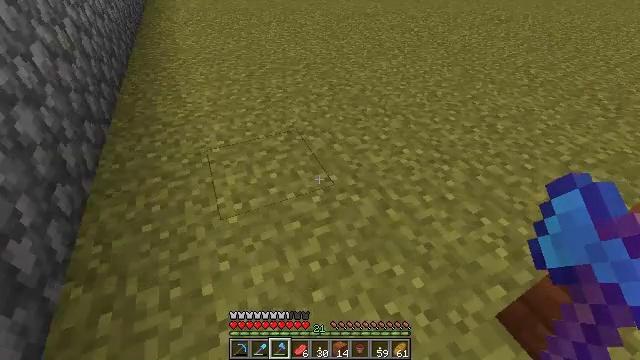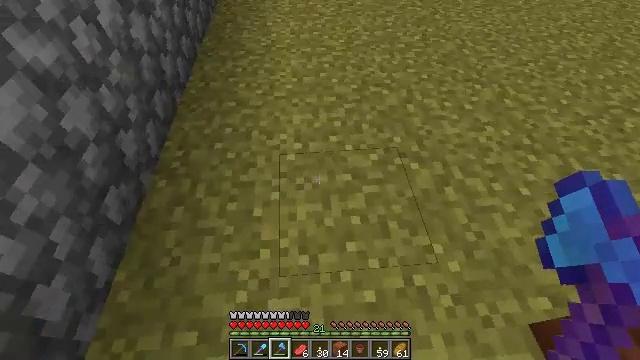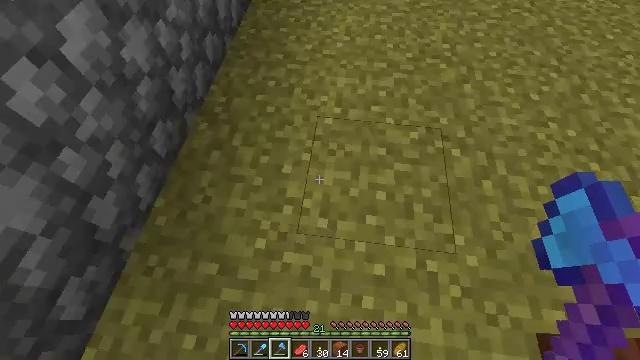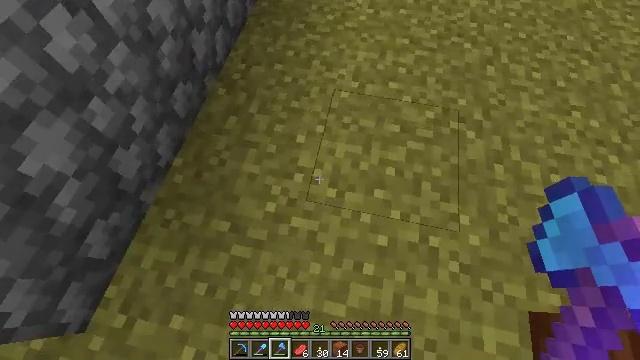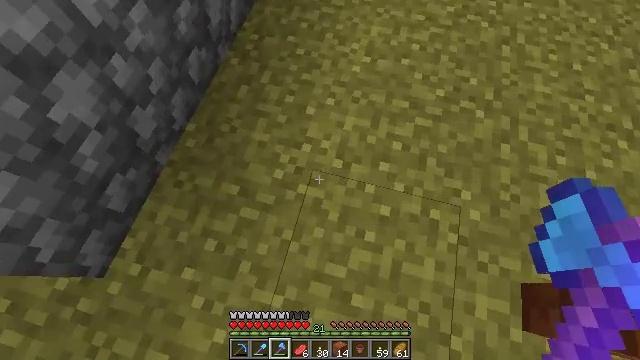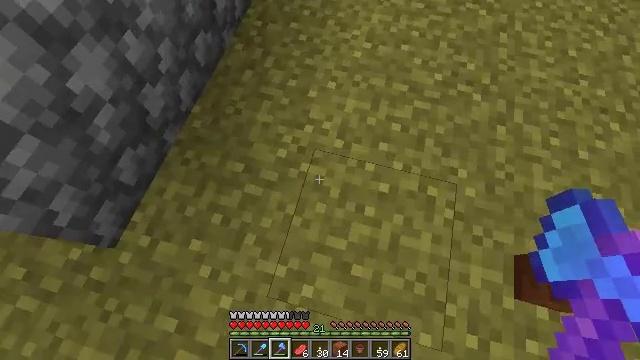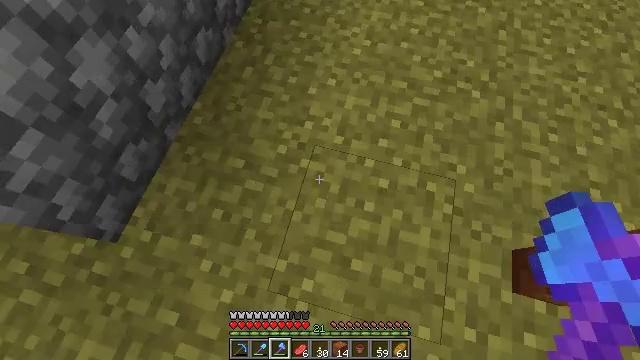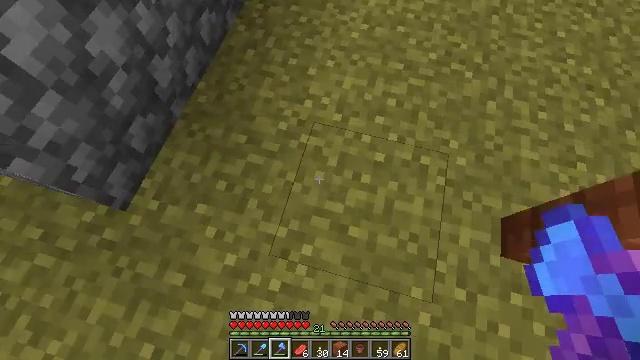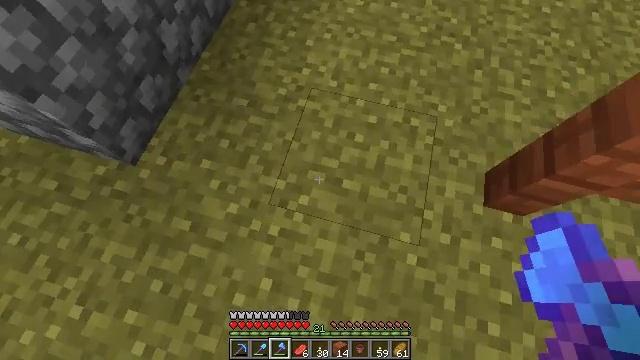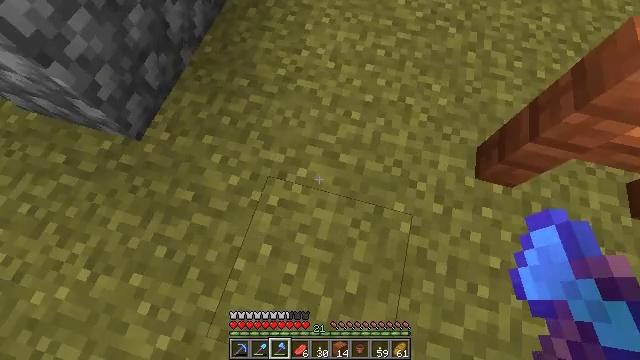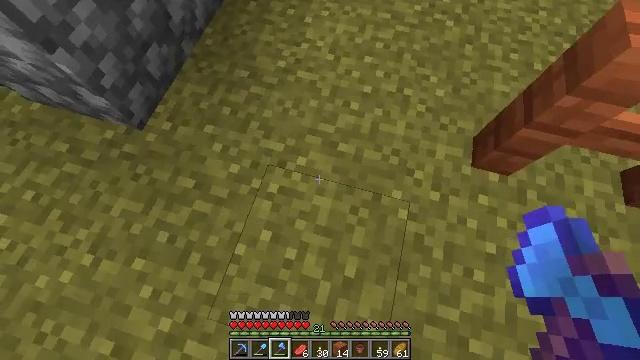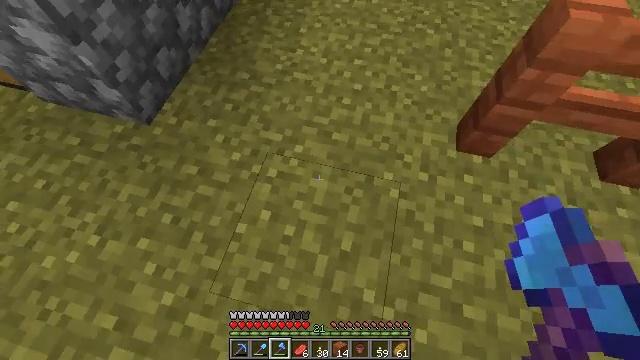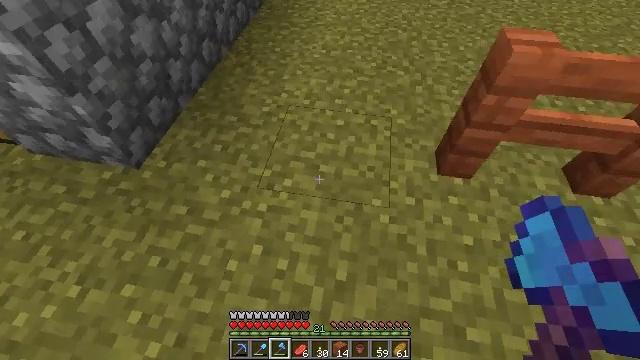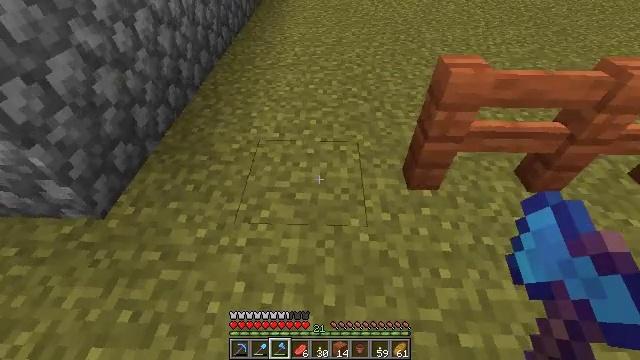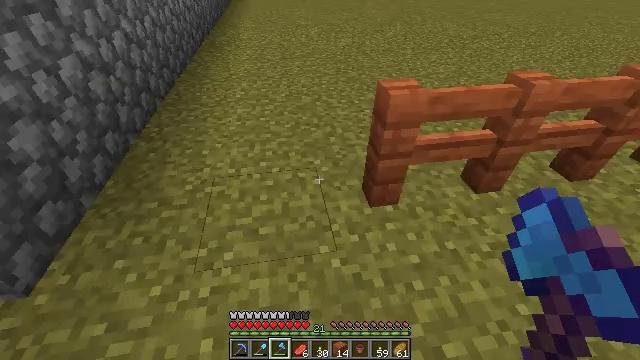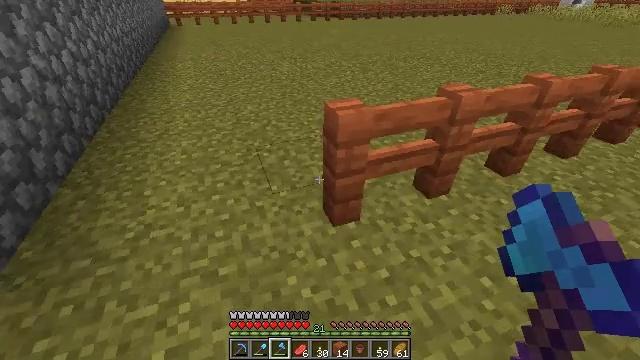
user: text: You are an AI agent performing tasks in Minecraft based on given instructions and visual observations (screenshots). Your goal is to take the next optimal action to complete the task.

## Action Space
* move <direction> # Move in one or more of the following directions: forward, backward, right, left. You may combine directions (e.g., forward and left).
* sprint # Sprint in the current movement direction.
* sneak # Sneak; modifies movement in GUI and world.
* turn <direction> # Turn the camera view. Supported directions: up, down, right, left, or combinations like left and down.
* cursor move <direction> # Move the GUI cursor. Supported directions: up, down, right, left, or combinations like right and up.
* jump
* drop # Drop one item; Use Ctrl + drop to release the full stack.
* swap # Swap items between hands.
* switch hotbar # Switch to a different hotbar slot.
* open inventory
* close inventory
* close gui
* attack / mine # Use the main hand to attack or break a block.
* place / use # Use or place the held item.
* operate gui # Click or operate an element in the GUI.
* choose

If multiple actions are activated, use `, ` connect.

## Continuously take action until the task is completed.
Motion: motion action
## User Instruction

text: Break the acacia fence to collect it.
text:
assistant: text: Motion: turn left and down
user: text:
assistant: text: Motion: turn left and down
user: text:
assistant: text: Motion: move back, turn left and down
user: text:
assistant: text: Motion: move back, turn left and down
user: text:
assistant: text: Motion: move back
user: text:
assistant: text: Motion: move back
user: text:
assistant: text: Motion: move back
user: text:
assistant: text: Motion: move back
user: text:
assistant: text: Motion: move back
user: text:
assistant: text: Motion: move back
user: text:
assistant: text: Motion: turn right and up
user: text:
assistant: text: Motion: turn right and up
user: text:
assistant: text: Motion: turn right and up
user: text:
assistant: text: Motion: move forward, turn right and up
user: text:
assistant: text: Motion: move forward, turn right and up
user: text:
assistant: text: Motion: move forward, turn right and up
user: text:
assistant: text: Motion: move forward, turn right and up
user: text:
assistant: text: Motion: move forward, turn right and up
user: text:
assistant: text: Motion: turn right, attack / mine
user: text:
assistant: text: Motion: attack / mine
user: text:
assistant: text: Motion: attack / mine
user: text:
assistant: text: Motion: attack / mine
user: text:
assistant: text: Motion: attack / mine
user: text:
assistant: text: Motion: attack / mine
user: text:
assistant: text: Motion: attack / mine
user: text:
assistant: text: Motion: attack / mine
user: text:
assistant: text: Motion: attack / mine
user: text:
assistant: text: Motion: turn right, attack / mine
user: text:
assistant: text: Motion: turn right, attack / mine
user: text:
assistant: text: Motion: turn right, attack / mine